Question: I have coded an animation which slides out a search bar from my navigation bar when a user clicks on the 'Users' navigation tab.
I want the reverse animation to play if my searchbar loses focus or if the navigation button the user has pressed to to slide the bar out loses focus (as decribed in fig1)
I currently achieve the effect by setting the onMouseExited property of the search_wrapper to run my 'hideUsers()' method, but ideally I want to check
'''
nav_button.setOnMouseExited(new EventHandler<MouseEvent>()
{
@Override
public void handle(MouseEvent e)
{
if(search_wrapper loses focus OR nav_button loses focus)
hideUsers();
}
}
'''
How would I go about achieving this? I have tired using the .isFocused() method on both elements but that failed to produce any results.
Any feedback would be greatly appreciated.
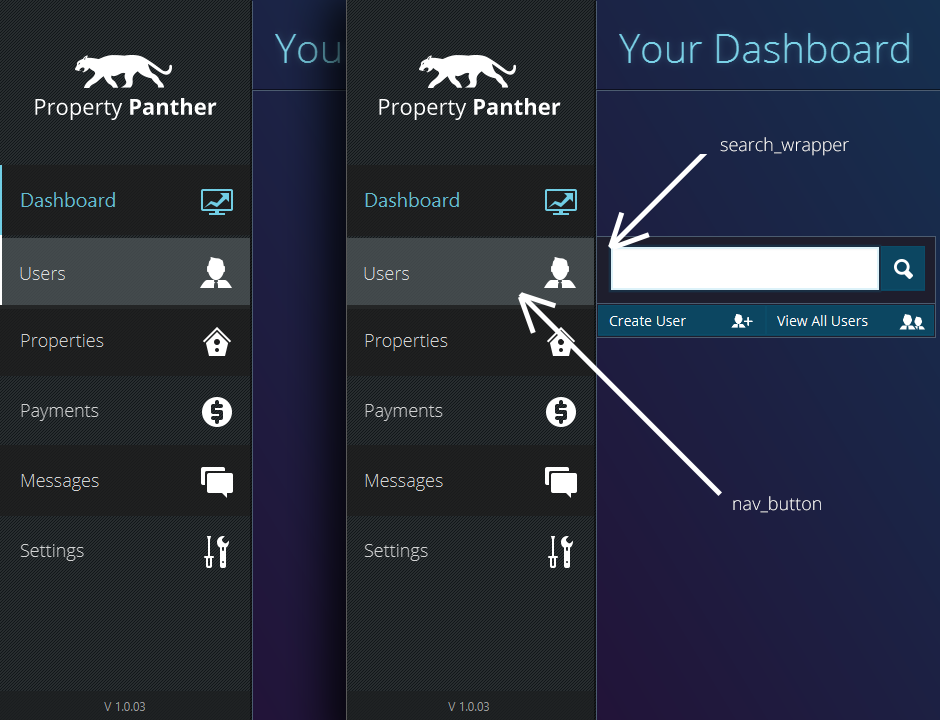
Answer: Why is 'isFocused()' not working?
Anyway, I can suggest you to try using JavaFX's property binding features:
'''
// define a boolean property
final BooleanProperty multipleFocusedProperty = new SimpleBooleanProperty();
// add listener to track changes in its value, for debugging purpose only here
multipleFocusedProperty.addListener(new ChangeListener<Boolean>() {
@Override
public void changed(ObservableValue<? extends Boolean> observable, Boolean oldValue, Boolean newValue) {
System.out.println("newValue multiple focused = " + newValue);
}
});
// bind it to other property values
multipleFocusedProperty.bind(search_wrapper.focusedProperty().not().or(nav_button.focusedProperty().not()));
// finally use it as
nav_button.setOnMouseExited(new EventHandler<MouseEvent>()
{
if(multipleFocusedProperty.getValue())
hideUsers();
}
'''